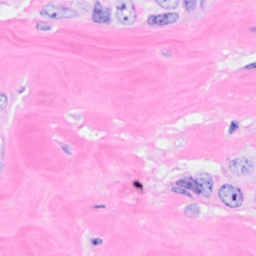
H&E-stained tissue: Breast